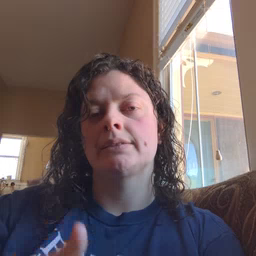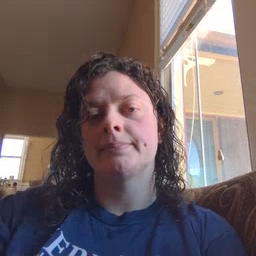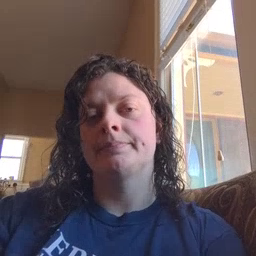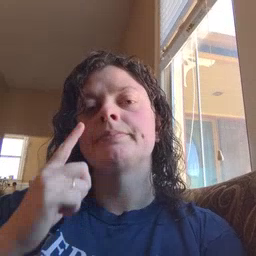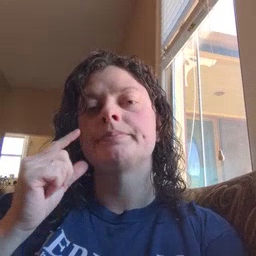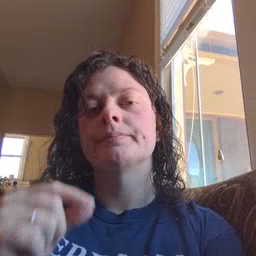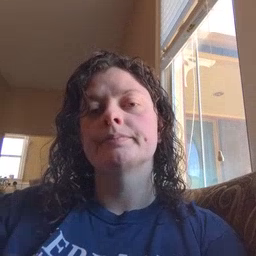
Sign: cat